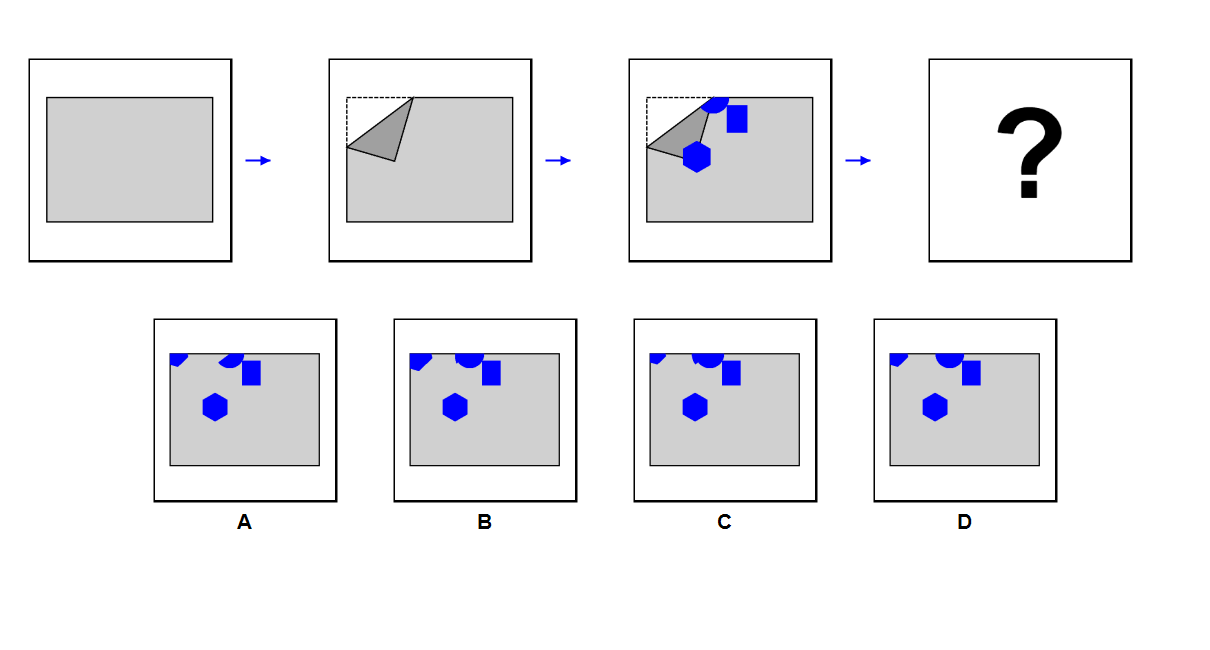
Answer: D